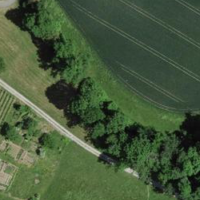
EUNIS habitat code: 24
Species observed at this site:
Narcissus pseudonarcissus
Convolvulus arvensis
Geranium pyrenaicum
Linaria vulgaris
Senecio vulgaris
Sambucus nigra
Papaver rhoeas